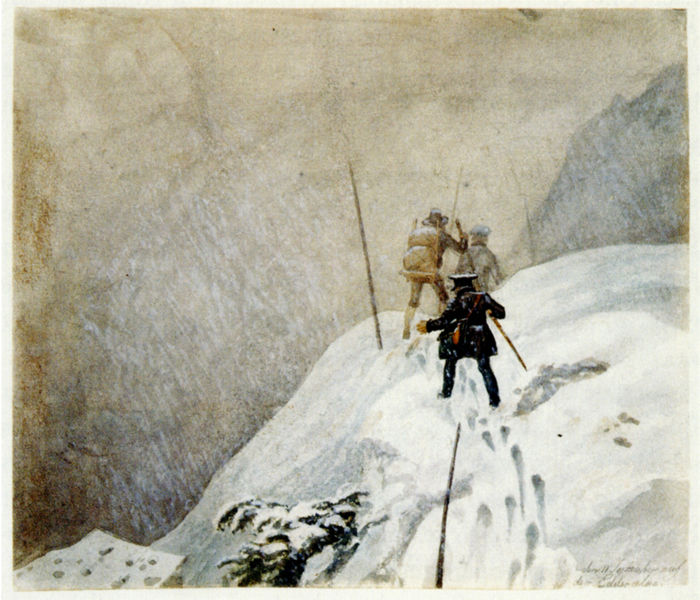
Titel: Auf der Edderalpe
Künstler: Johann Christoph Erhard
Standort: Hamburg
Institution: Kunsthalle
Schlagwörter: baum, berg, felsen, gemälde, gewitter, gruppe, hand, himmel, mann, weiß, aquarell, gelb, grün, landschaft, menschen, ocker, braun, grau, hell, hintergrund, hut, männer, rücken, schwarz, szene, zeichnung, dach, eis, gürtel, haus, rot, schnee, weg, beige, malerei, anzug, hose, jacke, mütze, architektur, stein, steine, signatur, öl, hügel, kalt, zweige, hütte, pfad, mantel, drei, stock, schrift, stab, gepäck, kiepe, spuren, berge, gebirge, gipfel, gletscher, farbe, nebel, winter, ausflug, sturm, wetter, soldaten, stangen, höhe, wandern, zweig, schneelandschaft, abgrund, druck, begr, gefahr, polizei, text, uniform, soldat, stöcke, offizier, stiefel, tanne, diffus, stäbe, wanderer, rucksack, träger, verlaufen, wanderung, pass, tief, schneien, staken, niederschlag, bergsteiger, schneesturm, bergsteigen, expedition, unifrom, fußstapfen, beschwerlich, schneegestöber, steiger, bergwandern, ich gletscher, schneespur